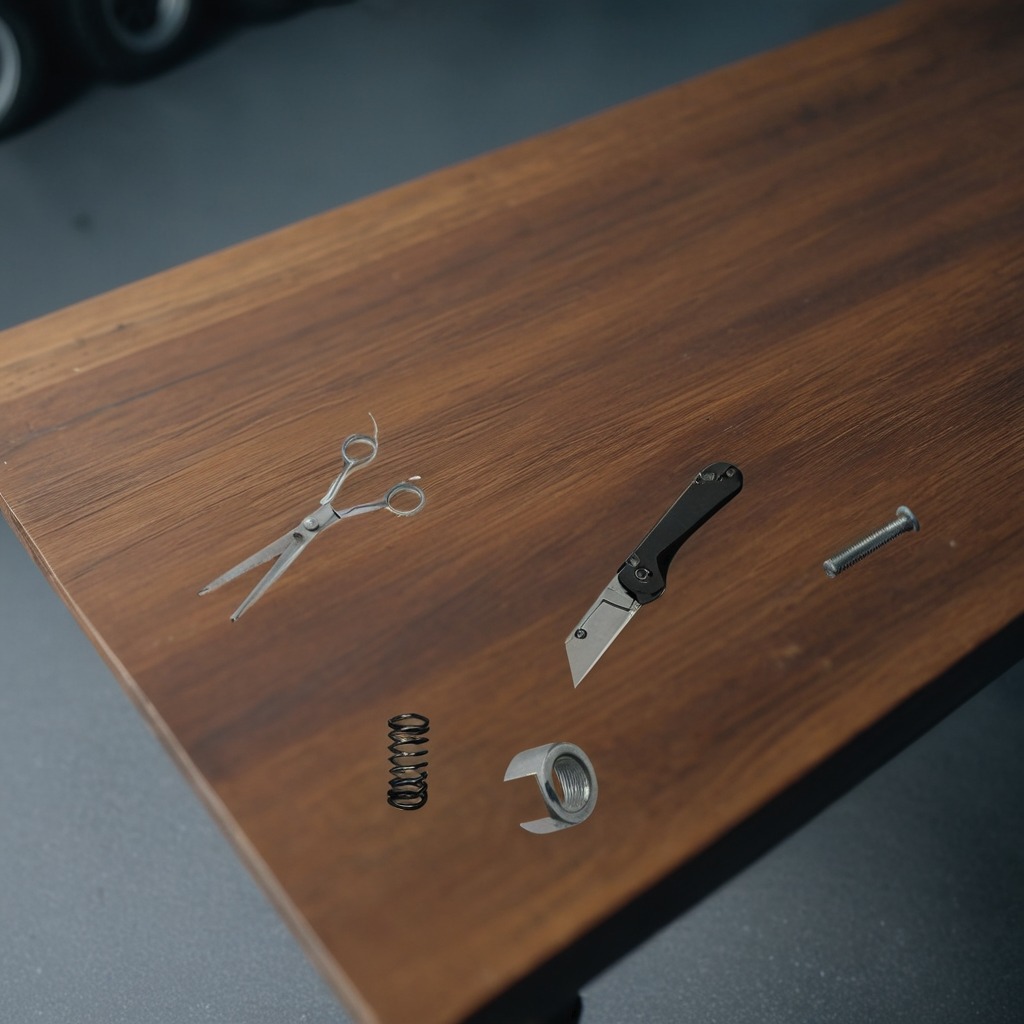
A utility knife, a metal machine screw, a coiled metal spring, a pair of scissors, and a metal nut are lying on the old table in the garage.